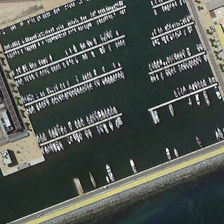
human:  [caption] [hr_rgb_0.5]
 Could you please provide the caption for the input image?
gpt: there are many white ships parked around the harbor .

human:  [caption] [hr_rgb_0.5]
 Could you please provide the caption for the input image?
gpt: there is a row of gray roof houses on the harbor .

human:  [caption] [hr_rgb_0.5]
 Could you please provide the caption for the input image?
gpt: there is a row of gray roof houses on the harbor .

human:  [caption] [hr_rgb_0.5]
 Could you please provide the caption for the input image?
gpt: there are many white ships parked around the harbor .

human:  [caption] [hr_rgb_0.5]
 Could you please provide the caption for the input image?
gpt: there is a row of gray roof houses on the harbor .